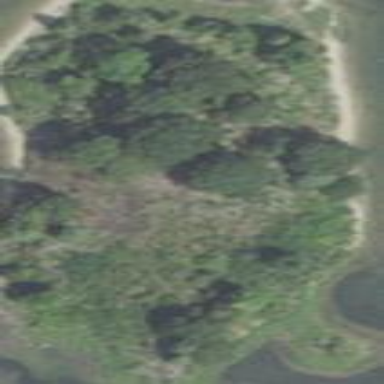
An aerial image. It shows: Beautiful woodland area.